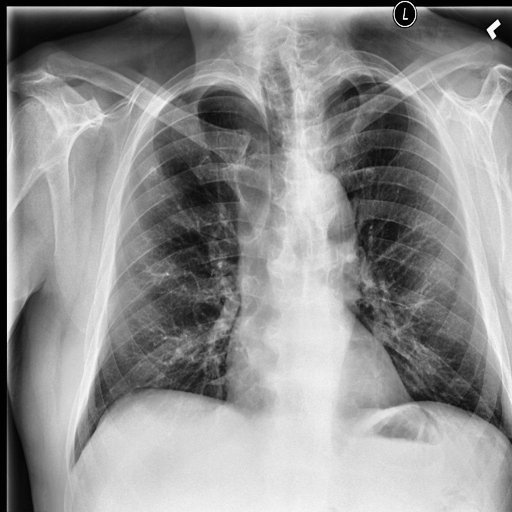
Finding: NORMAL